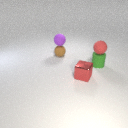
small brown rubber sphere below small purple rubber sphere